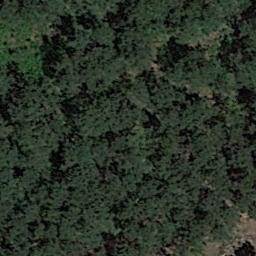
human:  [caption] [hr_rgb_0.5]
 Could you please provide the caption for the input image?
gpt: The forest has a lot of dense dark green trees .

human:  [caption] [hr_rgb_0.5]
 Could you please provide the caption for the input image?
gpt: Many green trees are in a forest .

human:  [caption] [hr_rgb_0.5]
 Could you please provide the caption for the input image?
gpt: The forest is consist of dry trees and green trees .

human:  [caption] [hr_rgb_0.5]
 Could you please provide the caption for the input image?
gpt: This is a dense forest .

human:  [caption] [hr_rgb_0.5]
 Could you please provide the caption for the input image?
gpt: A dense forest with many green trees .